Question: I am using Crystal Reports 10, running on SQL Server 2008 R2. The backend is in the server. When I run a report, it is working fine with my Admin userid and password but if I login with the client userid and password, I get the

Error Message :Failed to open a rowset. 42000:[Microsoft][ODBC SQL Server Driver][SQL Server]
It sound like "Access Violation or syntax error".How to run the report in the client PC ?
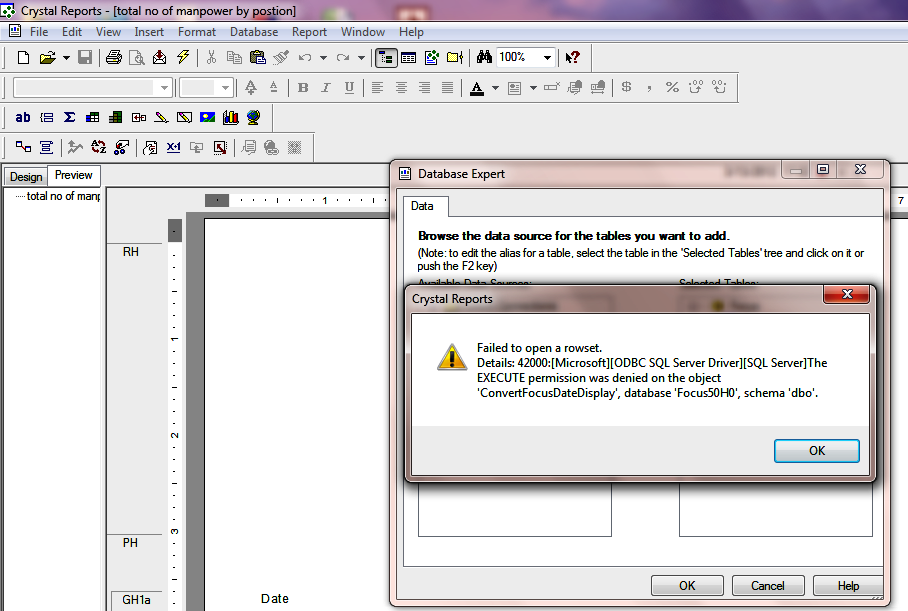
Answer: My System Administartor solve by problem by Right click my Username in the server --> Properties --> Server Roles --> select the option 'sysadmin' (already 'public' selected).Then i create a DNS, now the report is working in client machine also.